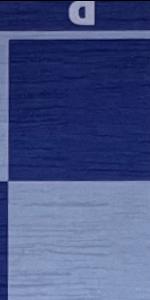
Label: Empty